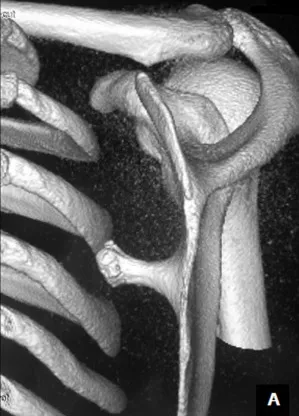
Computerized tomography (CT) scanner showing a bony exostosis along the medial border on the ventral surface of the right scapula.
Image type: radiology (ct)